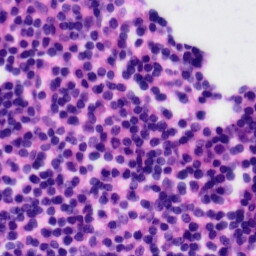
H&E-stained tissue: Tonsil